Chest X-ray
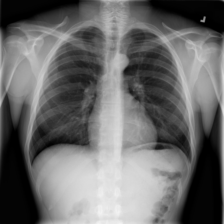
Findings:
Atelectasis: negative
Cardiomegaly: negative
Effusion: negative
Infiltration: negative
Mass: negative
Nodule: negative
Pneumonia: negative
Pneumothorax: negative
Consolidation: negative
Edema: negative
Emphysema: negative
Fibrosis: negative
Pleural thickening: negative
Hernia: negative